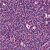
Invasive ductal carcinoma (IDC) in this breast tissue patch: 1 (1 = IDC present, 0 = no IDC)